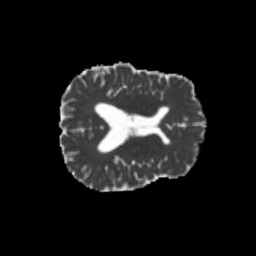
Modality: MD
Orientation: axial
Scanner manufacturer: siemens
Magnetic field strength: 3 T
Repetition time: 8.8 s
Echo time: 0.085 s